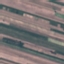
Label: AnnualCrop